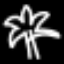
Label: palm tree